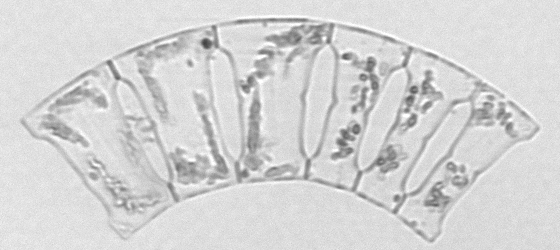
Label: Eucampia